Question: What is the device name?
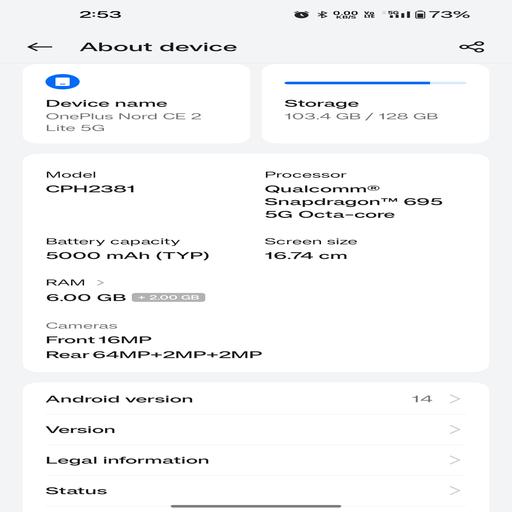
Answer: OnePlus Nord CE 2 Lite 5G